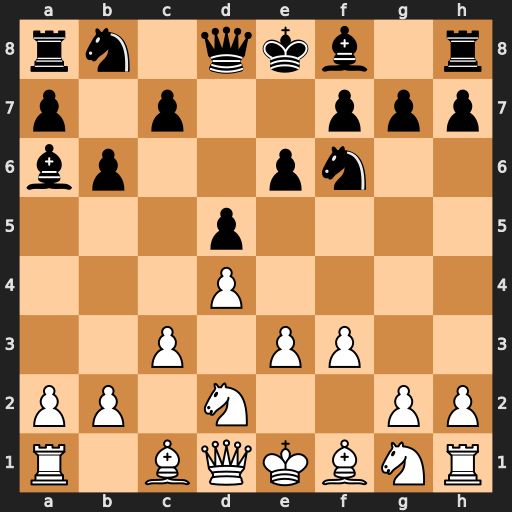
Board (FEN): rn1qkb1r/p1p2ppp/bp2pn2/3p4/3P4/2P1PP2/PP1N2PP/R1BQKBNR
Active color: w
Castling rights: KQkq
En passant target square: -
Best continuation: Bxa6 Nxa6 Qa4+ Qd7 Qxa6